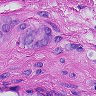
Metastatic tissue present: yes